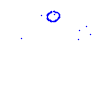
Particle: proton